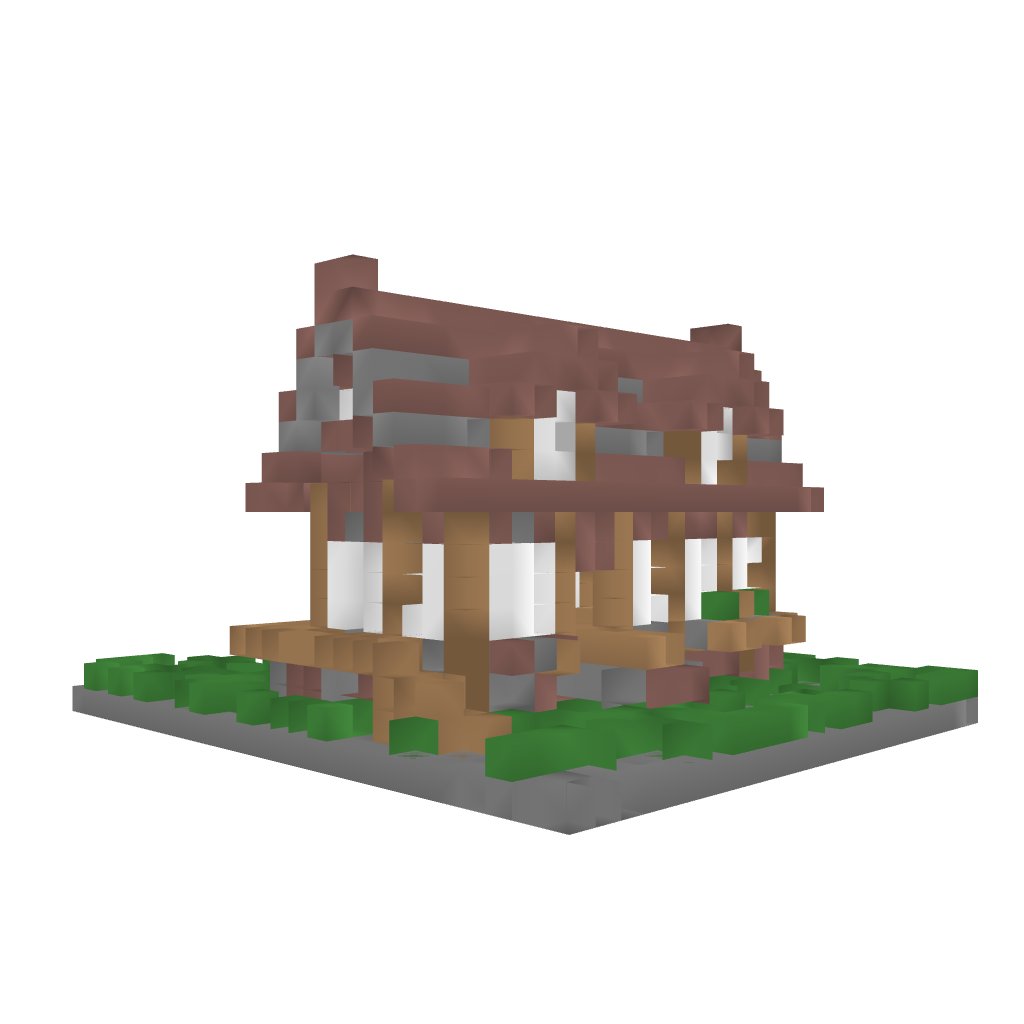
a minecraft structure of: Medieval House #1 by iEdgy good quality